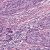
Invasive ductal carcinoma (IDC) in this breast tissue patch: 1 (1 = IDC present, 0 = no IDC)